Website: home-depot
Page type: account-dashboard
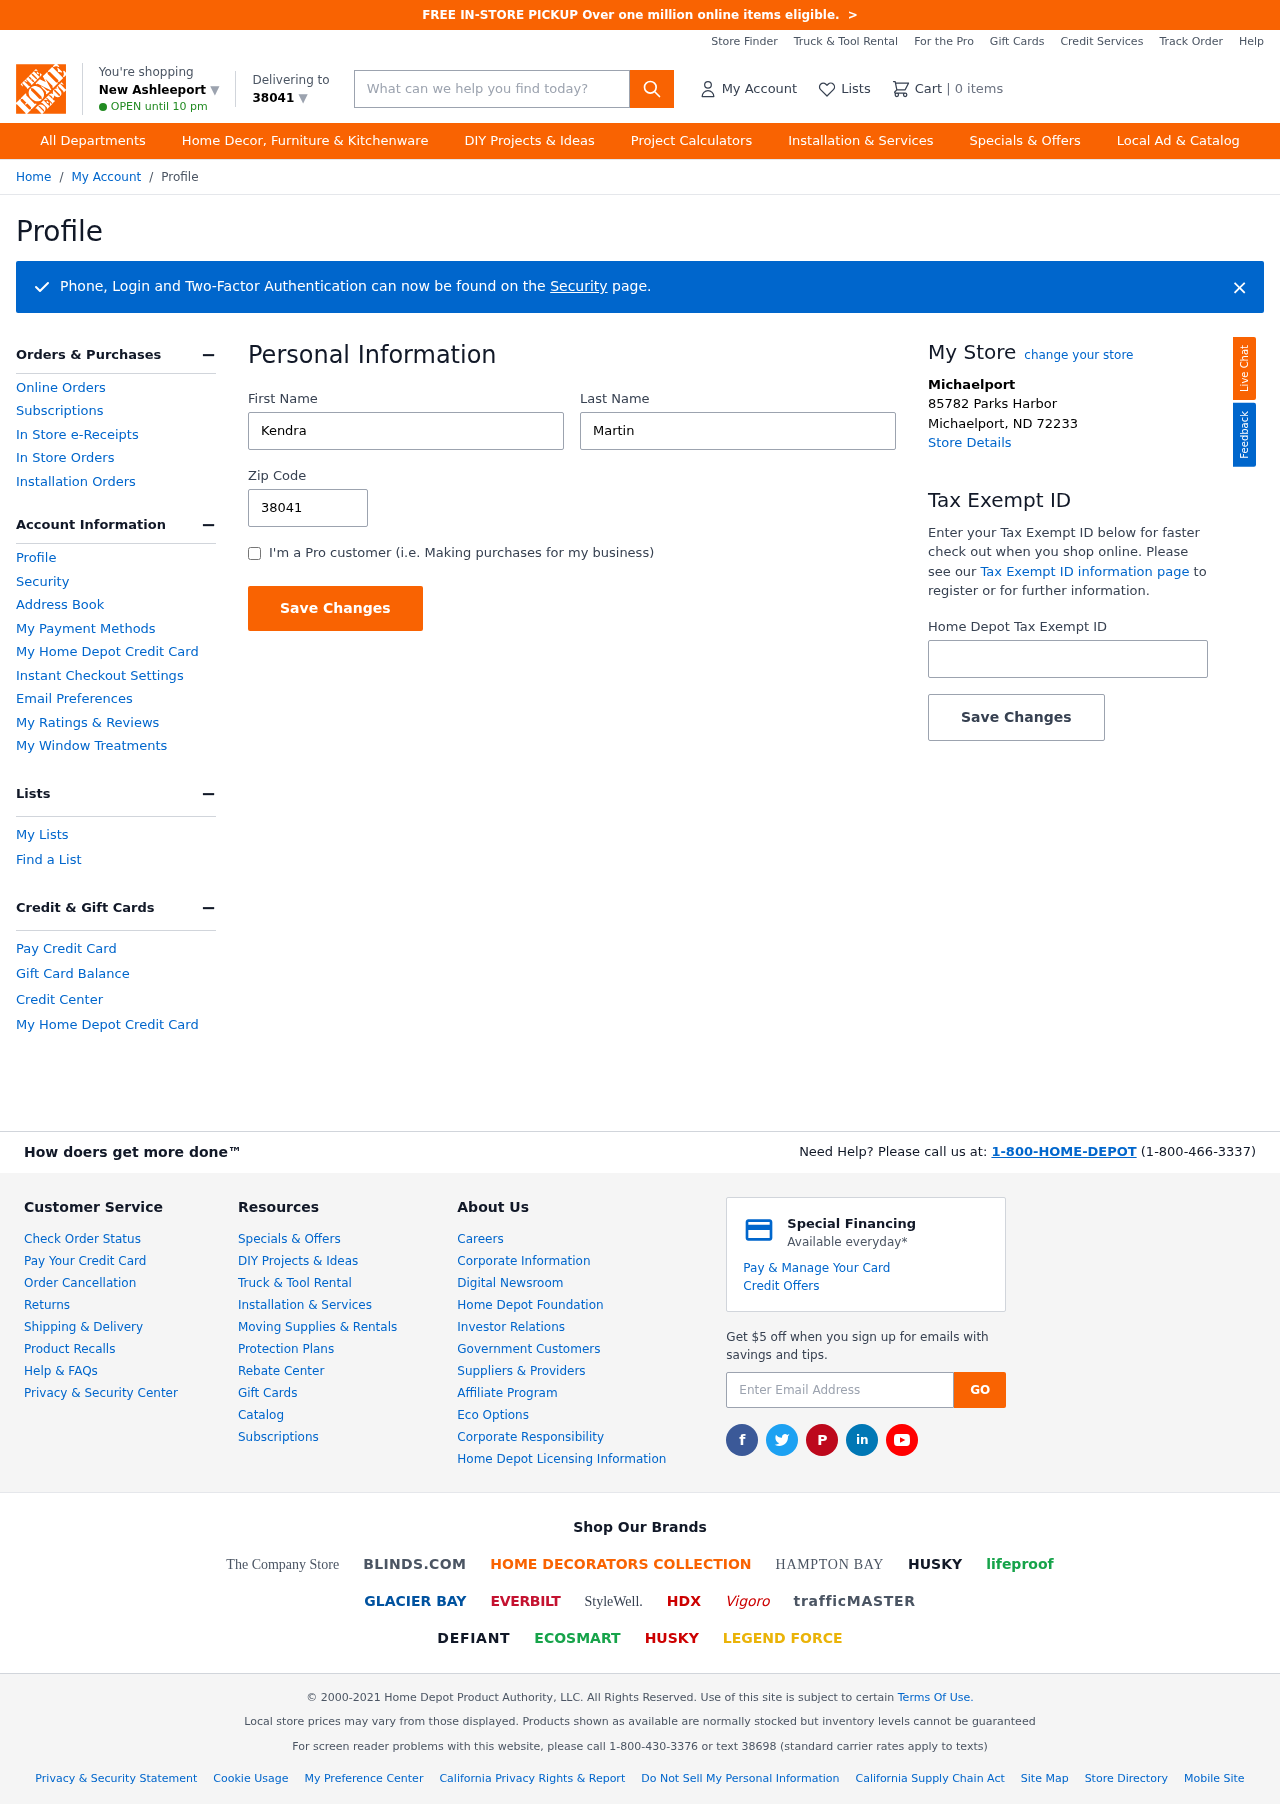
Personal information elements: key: PII_CITY
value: New Ashleeport ▼
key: PII_FIRSTNAME
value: Kendra
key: PII_LASTNAME
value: Martin
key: PII_LOCATION1_CITY
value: Michaelport
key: PII_LOCATION1_CITY_STATE_ZIP
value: Michaelport, ND 72233
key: PII_LOCATION1_STREET
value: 85782 Parks Harbor
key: PII_POSTCODE
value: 38041 ▼
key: PII_POSTCODE
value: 38041
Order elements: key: ORDER_NUM_ITEMS
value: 0
Search elements: key: HEADER_SEARCH
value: What can we help you find today?